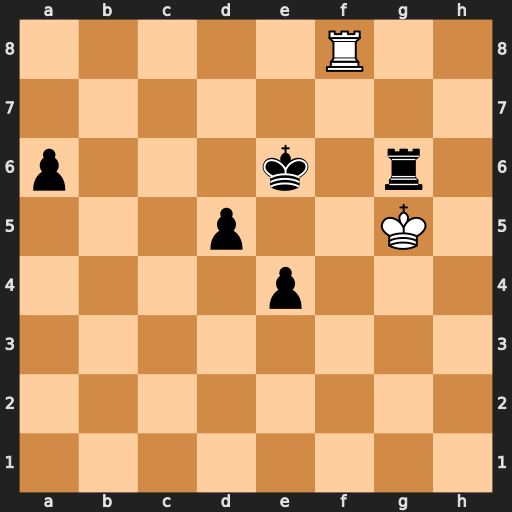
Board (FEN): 5R2/8/p3k1r1/3p2K1/4p3/8/8/8
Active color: w
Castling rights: -
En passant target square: -
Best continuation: Kxg6 Ke5 Kg5